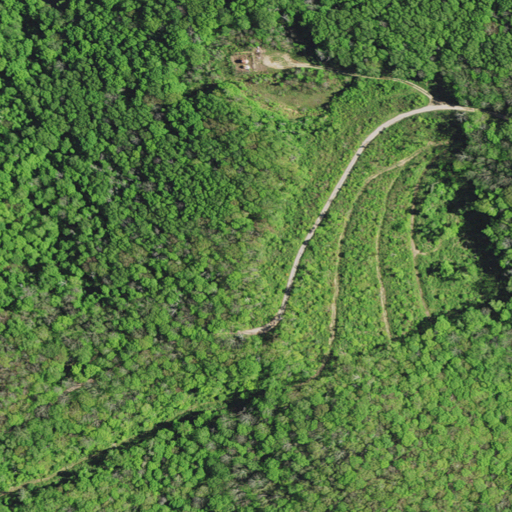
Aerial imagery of ridge(s) in Kentucky named Yellow Buck Spur containing deciduous forest, open development, mixed forest, shrub, low intensity development, and medium intensity development